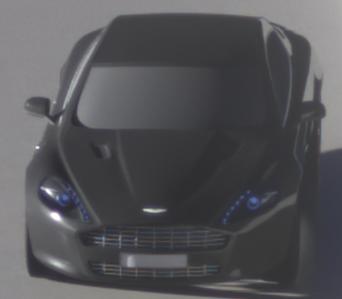
Make: Aston Martin
Model: Rapide
Detailed model: Rapide
Model produced from: 2010/03
Model produced until: 2013/07
Doors: 5
Color: black
Road condition: wet road
Daytime: sunrise or sunset
Contrast: high contrast